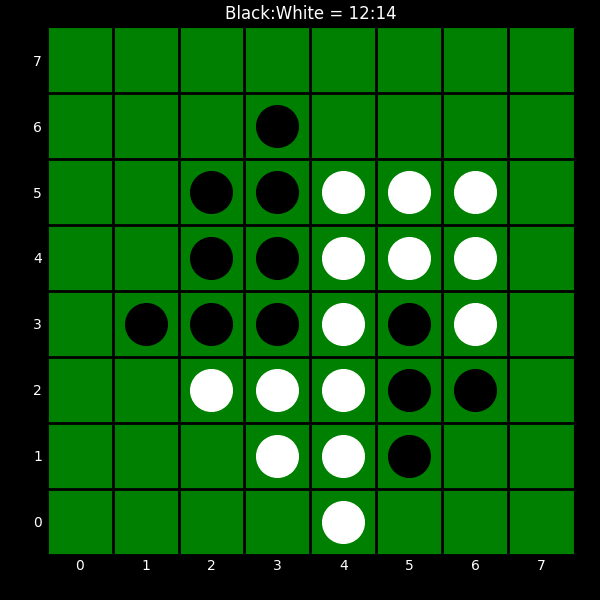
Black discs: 12
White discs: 14